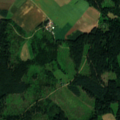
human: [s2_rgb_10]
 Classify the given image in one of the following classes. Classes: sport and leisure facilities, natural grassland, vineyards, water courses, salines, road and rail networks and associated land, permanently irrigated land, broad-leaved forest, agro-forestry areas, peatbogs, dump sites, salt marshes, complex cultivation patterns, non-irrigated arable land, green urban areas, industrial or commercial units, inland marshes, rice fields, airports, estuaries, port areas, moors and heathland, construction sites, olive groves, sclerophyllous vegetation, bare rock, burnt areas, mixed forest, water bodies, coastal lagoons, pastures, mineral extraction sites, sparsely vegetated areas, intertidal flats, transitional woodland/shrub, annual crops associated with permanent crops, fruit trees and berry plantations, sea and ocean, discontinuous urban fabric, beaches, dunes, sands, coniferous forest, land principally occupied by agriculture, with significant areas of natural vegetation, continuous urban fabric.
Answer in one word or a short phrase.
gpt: non-irrigated arable land, complex cultivation patterns, coniferous forest, transitional woodland/shrub